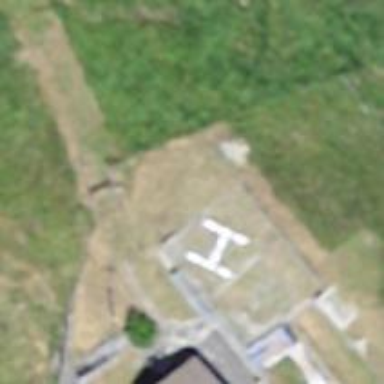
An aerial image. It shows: Image showing helipad at airport.